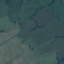
Land use / land cover class: Pasture